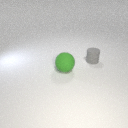
large green rubber sphere in front of small gray rubber cylinder